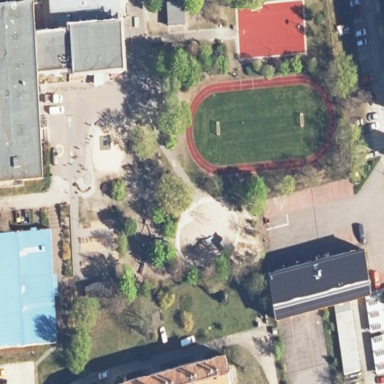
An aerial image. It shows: School.